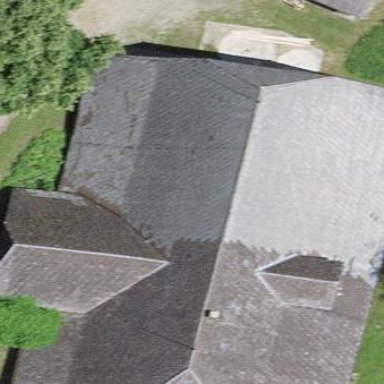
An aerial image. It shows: Farm building.